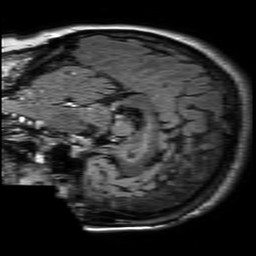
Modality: FLAIR
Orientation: sagittal
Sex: female
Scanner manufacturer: philips
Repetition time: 11 s
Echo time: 0.125 s